Aerial crown-view tile of a tropical tree (Barro Colorado Island, Panama), acquired 20250124:
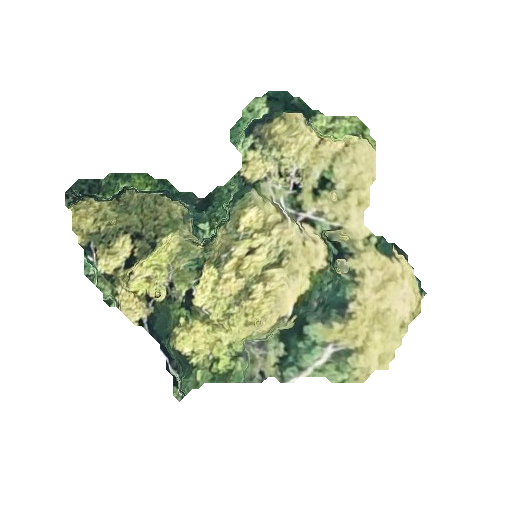
Species: Terminalia amazonia
GBIF accepted scientific name: Terminalia amazonica
Crown area: 99.485 m²